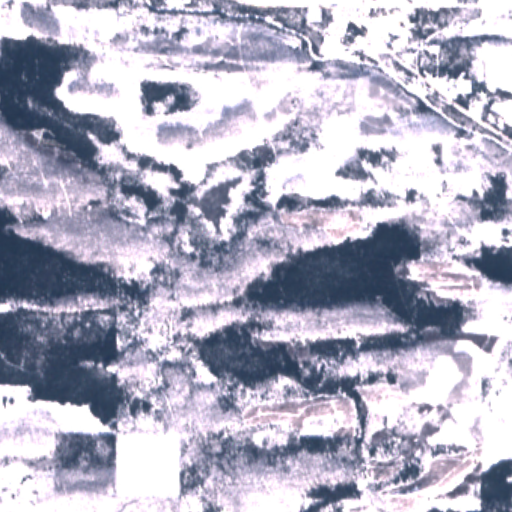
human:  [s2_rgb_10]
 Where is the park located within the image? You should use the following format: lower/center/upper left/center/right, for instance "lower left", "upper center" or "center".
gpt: The park is located in the upper center of the image.
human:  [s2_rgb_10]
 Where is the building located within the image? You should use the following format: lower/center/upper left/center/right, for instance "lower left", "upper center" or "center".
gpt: The building is located in the upper right of the image.
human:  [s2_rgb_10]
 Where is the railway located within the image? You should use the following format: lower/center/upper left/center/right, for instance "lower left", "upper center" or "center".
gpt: The railway is located in the upper right of the image.
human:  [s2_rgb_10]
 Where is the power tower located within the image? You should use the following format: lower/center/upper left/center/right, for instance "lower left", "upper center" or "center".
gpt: There is no power tower in the image.